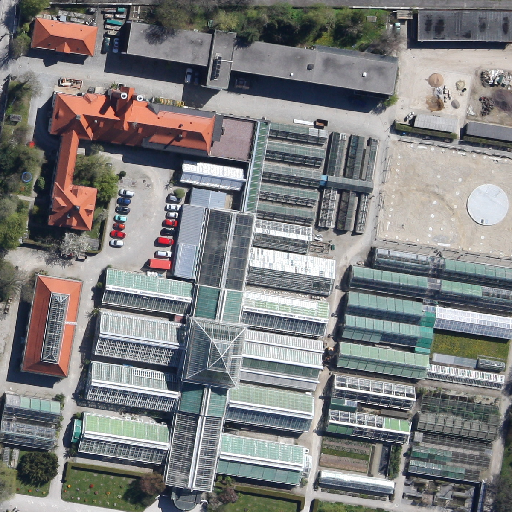
Referring expression: vehicle in the parking area